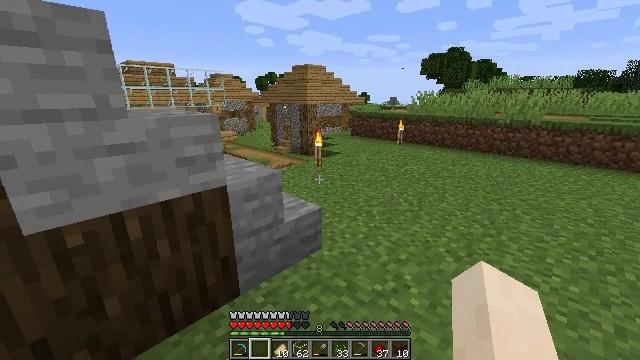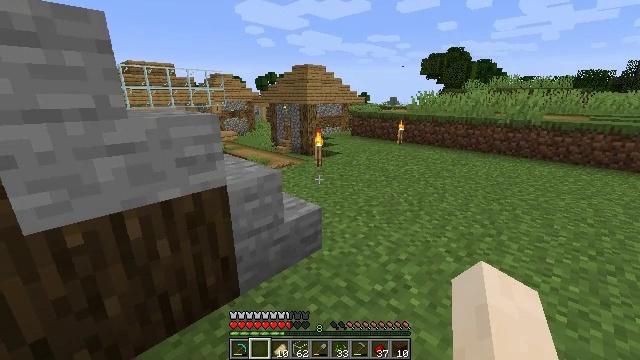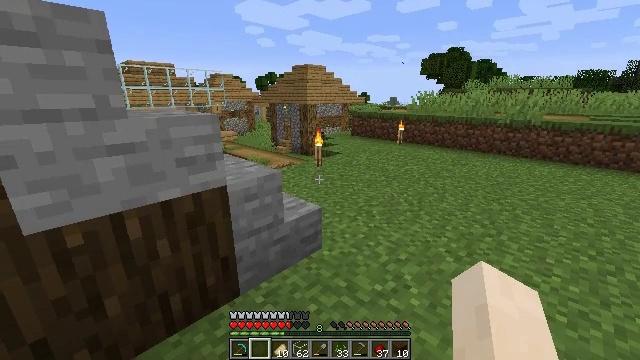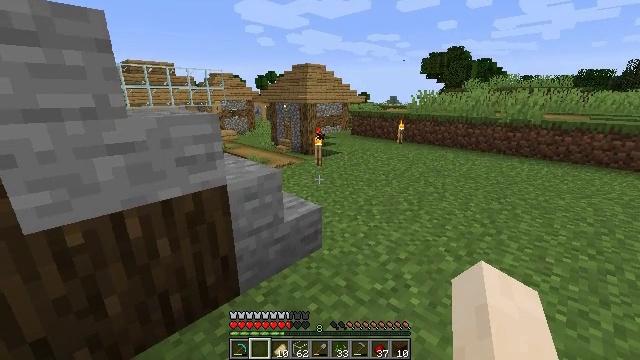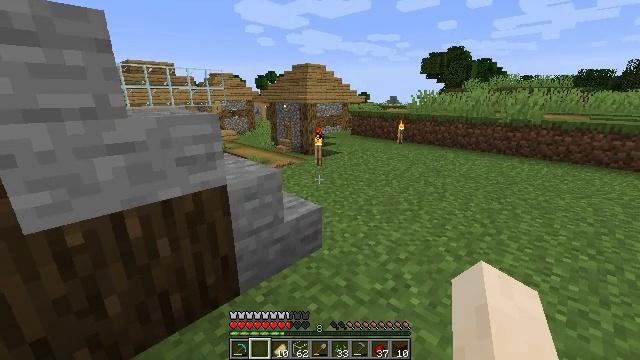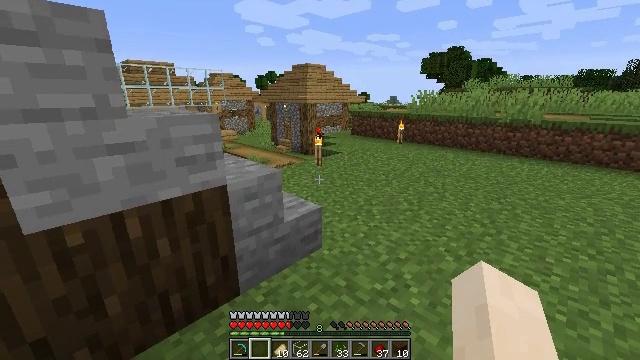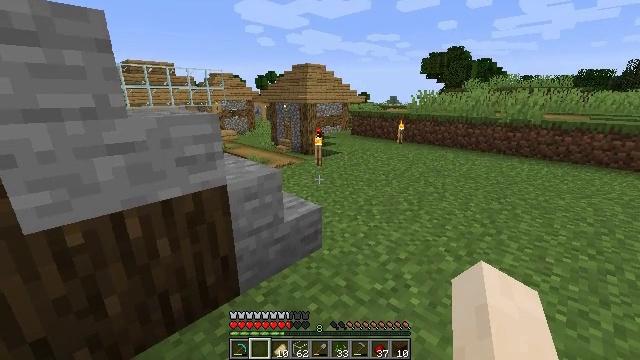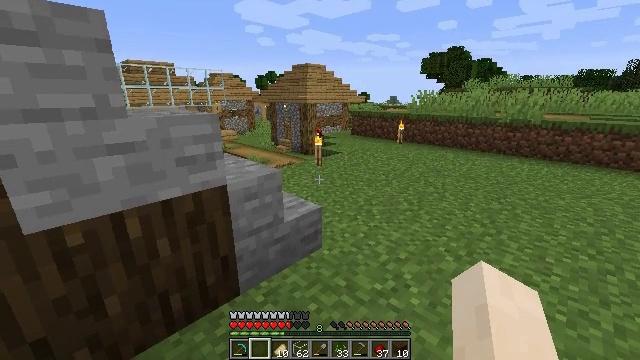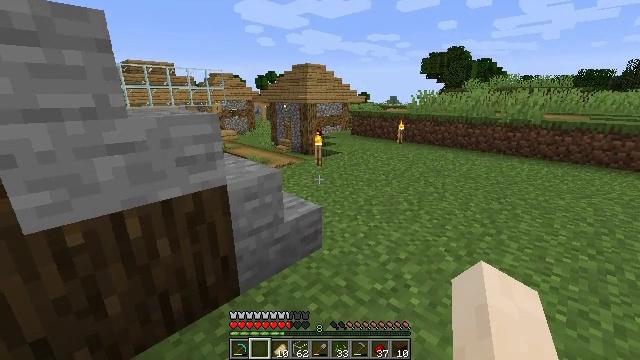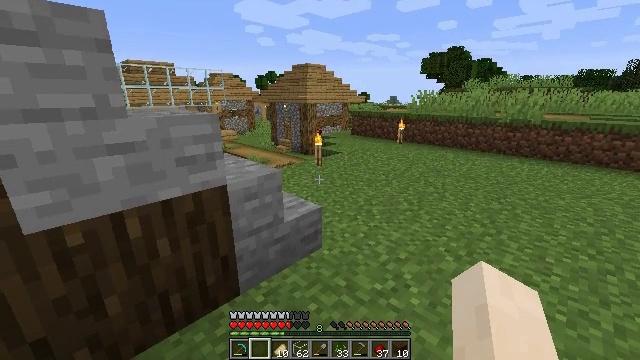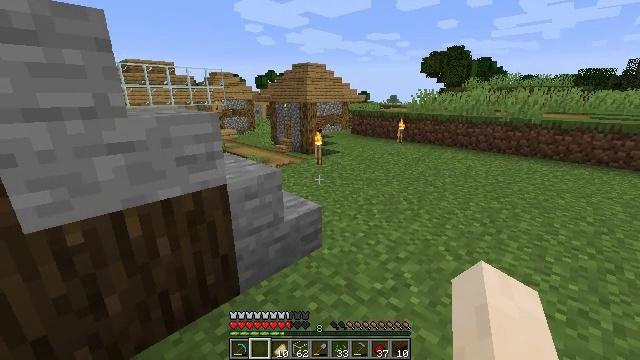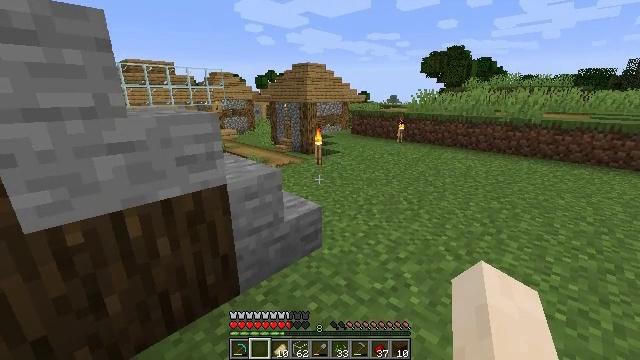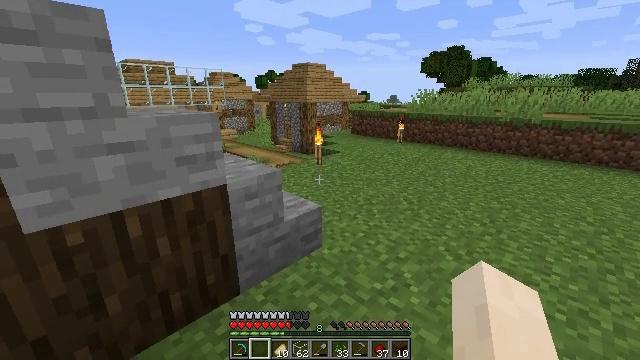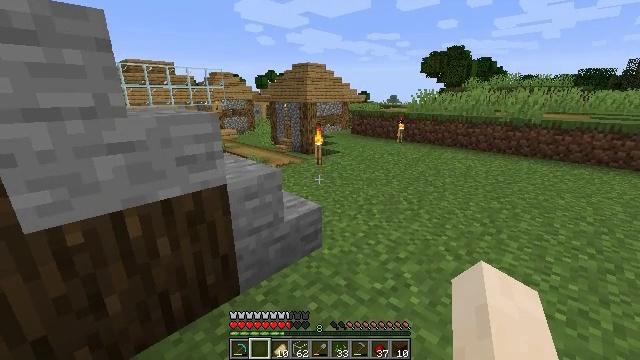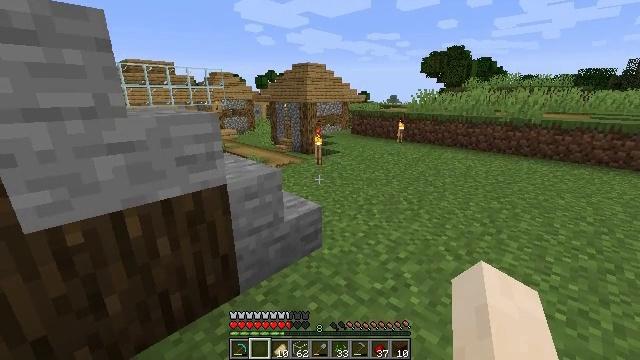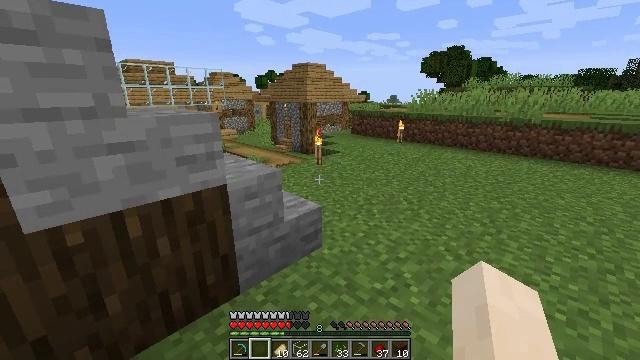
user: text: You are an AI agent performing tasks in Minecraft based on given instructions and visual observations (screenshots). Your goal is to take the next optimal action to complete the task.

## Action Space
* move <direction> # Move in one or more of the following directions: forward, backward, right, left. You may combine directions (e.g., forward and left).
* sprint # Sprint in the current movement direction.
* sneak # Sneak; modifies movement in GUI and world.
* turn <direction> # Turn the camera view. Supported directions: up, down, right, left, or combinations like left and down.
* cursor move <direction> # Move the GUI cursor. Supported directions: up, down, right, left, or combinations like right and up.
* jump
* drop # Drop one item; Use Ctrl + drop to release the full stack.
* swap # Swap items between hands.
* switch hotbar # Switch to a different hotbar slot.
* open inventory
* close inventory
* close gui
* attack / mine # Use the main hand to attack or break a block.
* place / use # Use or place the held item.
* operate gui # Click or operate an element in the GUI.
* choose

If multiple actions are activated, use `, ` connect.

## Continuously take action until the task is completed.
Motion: motion action
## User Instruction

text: Attack the stone stairs to collect them.
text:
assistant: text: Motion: no_op
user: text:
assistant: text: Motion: no_op
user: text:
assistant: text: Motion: no_op
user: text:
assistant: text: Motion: no_op
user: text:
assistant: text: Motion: no_op
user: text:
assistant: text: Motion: no_op
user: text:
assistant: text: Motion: no_op
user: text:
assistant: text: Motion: no_op
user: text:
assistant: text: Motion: no_op
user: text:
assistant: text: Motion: no_op
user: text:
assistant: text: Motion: no_op
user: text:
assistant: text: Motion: no_op
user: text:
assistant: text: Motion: no_op
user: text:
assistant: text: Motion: no_op
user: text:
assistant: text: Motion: no_op
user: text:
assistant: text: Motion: no_op
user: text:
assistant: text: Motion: no_op
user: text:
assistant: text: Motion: no_op
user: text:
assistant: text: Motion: no_op
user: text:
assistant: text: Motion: no_op
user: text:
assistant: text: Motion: turn down
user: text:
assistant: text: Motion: turn right and down
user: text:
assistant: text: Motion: turn down
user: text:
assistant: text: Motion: turn right
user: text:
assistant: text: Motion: no_op
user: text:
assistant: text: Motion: no_op
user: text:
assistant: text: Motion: no_op
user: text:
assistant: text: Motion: no_op
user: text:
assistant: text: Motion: turn up
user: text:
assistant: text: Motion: turn left and up